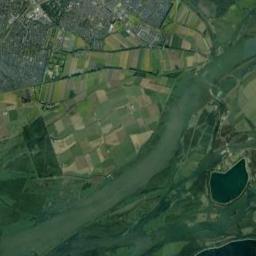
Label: river